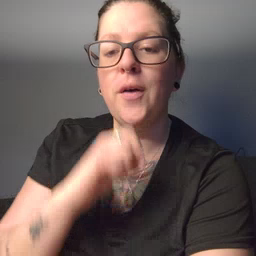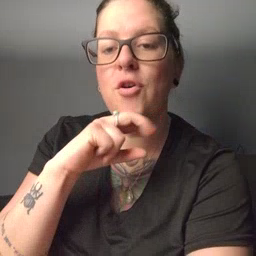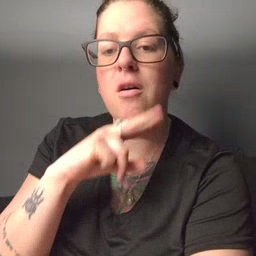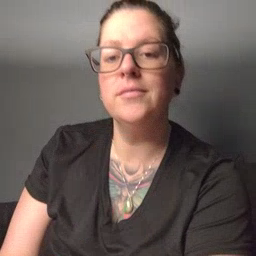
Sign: frog